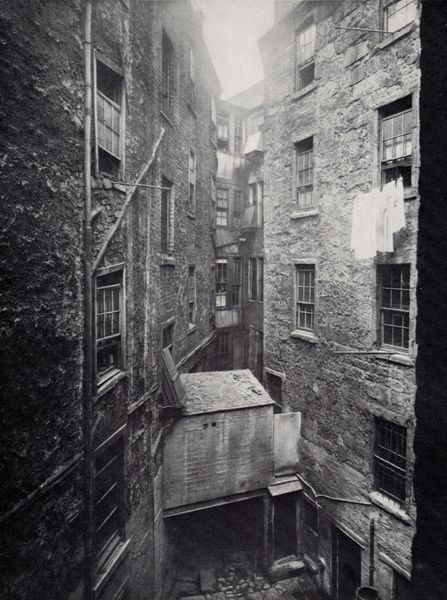
Titel: Ecke der Duke Street mit der High Street
Künstler: Thomas Annan
Institution: unbekannt
Schlagwörter: dunkel, himmel, schatten, weiß, stadt, wäsche, fenster, grau, holz, licht, schwarz, straße, blick, dach, haus, alt, arm, kleidung, stein, bild, häuser, gitter, hütte, boden, verbindung, england, aussicht, papier, ansicht, fassade, gasse, türen, wäscheleine, leine, mauer, sprossenfenster, ziegel, schlucht, backstein, hof, amerika, not, grey, spitz, foto, fotografie, grossstadt, photographie, wände, eingang, eng, hinterhof, innenhof, offen, schwarz-weiss, topografie, gemäuer, querhaus, armut, rohr, baracke, klo, feucht, hochhäuser, staffelung, brandwand, fallrohre, slum, atget, schiebefenster, old flat which is almost falling apart, inner flat place